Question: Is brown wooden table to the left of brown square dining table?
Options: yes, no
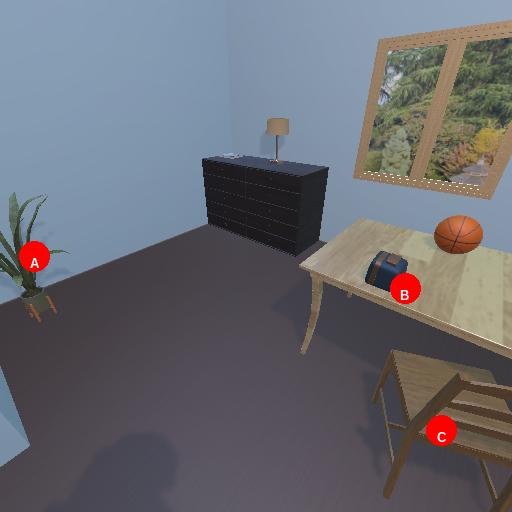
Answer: yes